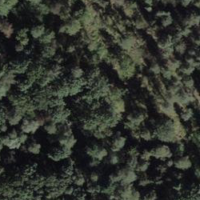
EUNIS habitat code: 41
Species observed at this site:
Garrulus glandarius
Pararge aegeria